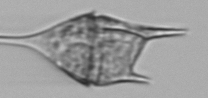
Label: Tripos_lineatus